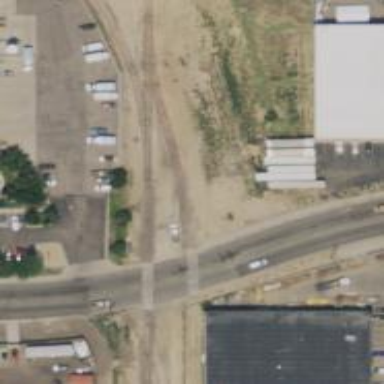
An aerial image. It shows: Railway spur service.